Aerial crown-view tile of a tropical tree (Barro Colorado Island, Panama), acquired 20250512:
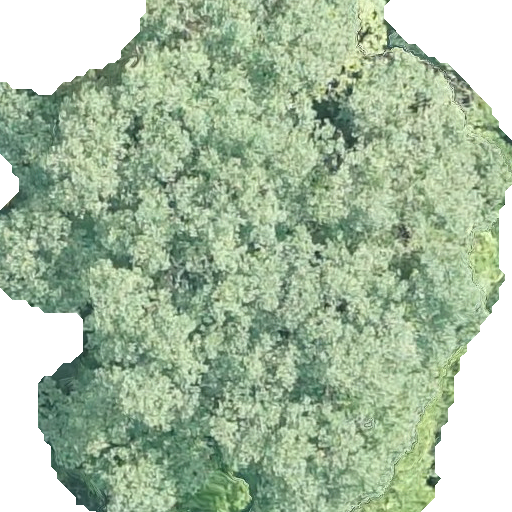
Species: Hieronyma alchorneoides
GBIF accepted scientific name: Hieronyma alchorneoides
Crown area: 337.914 m²